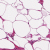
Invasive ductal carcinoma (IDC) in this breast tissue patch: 0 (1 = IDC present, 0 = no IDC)